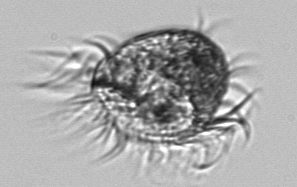
Label: Pelagostrobilidium